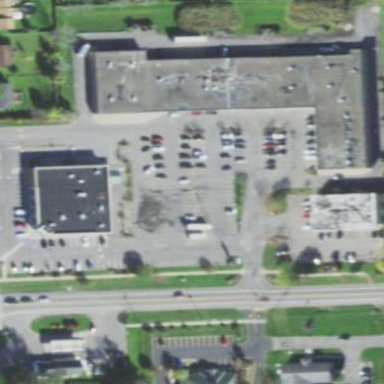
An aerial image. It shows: Retail area.